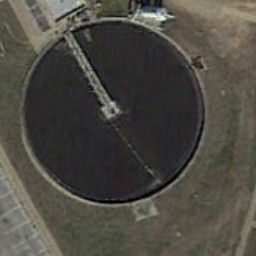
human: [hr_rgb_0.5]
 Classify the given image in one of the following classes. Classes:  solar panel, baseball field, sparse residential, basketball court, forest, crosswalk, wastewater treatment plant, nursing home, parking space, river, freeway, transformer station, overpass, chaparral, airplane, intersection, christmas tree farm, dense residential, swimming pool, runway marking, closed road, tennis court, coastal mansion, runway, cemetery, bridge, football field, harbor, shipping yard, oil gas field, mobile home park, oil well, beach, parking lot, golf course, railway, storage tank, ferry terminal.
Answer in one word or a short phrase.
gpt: wastewater treatment plant